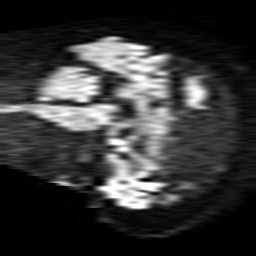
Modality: TRACE
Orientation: sagittal
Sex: female
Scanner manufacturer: philips
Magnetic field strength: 1.5 T
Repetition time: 3.641 s
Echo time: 0.09255 s